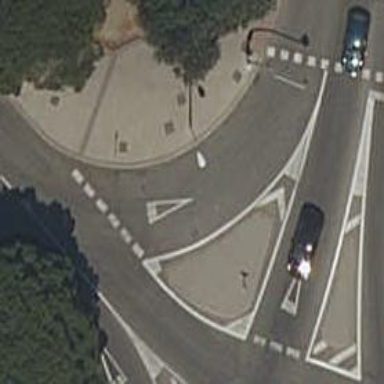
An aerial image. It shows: Road with "give way" sign.